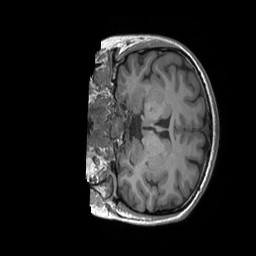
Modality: T1w
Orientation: coronal
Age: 31
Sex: female